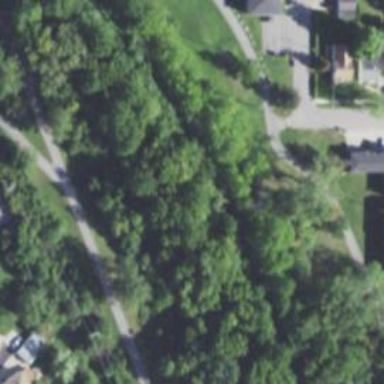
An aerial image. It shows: Footway with embankment.